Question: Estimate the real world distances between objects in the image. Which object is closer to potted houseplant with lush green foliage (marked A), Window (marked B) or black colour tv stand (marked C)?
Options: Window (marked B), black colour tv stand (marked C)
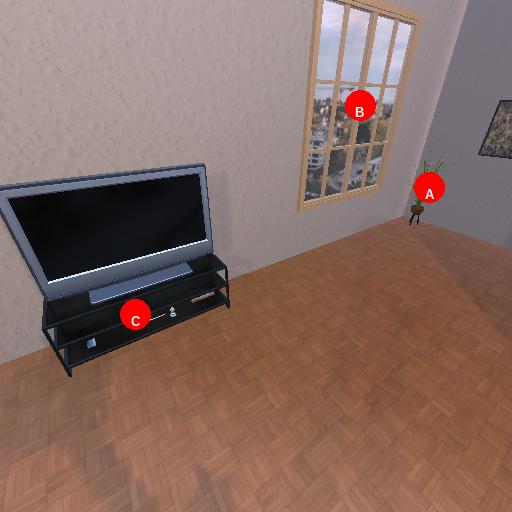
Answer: Window (marked B)